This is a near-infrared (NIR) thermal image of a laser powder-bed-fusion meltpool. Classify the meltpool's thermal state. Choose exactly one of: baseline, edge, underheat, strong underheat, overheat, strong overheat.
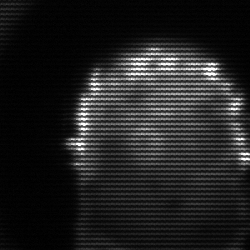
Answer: baseline